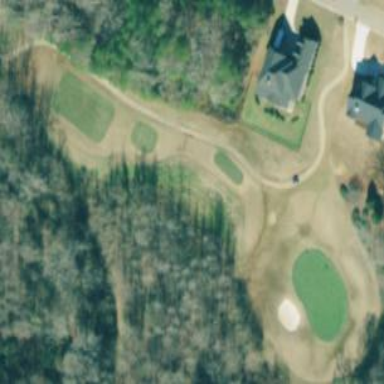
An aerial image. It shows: Rough area in golf course.